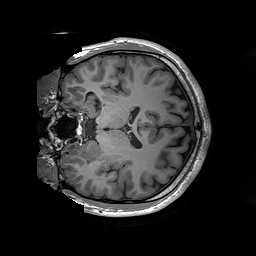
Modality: T1w
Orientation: coronal
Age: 23
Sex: male
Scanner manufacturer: siemens
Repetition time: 2.2 s
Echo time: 0.00244 s